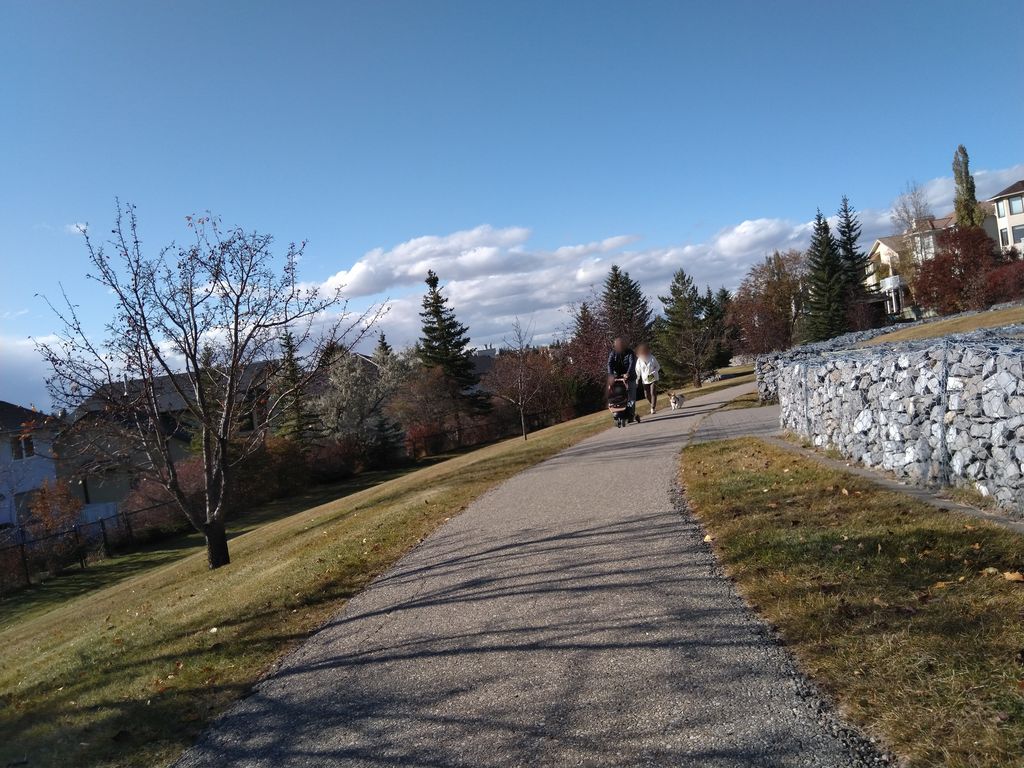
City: calgary